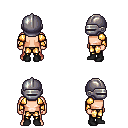
a pixel art fantasy rpg character, male body template, human, light skin, gold arm armor, gold greaves, plain hairstyle, metal helm, black shoes, four views (front, back, left, right), 2x2 character sprite sheet, small pixel art, hard edges, no anti-aliasing